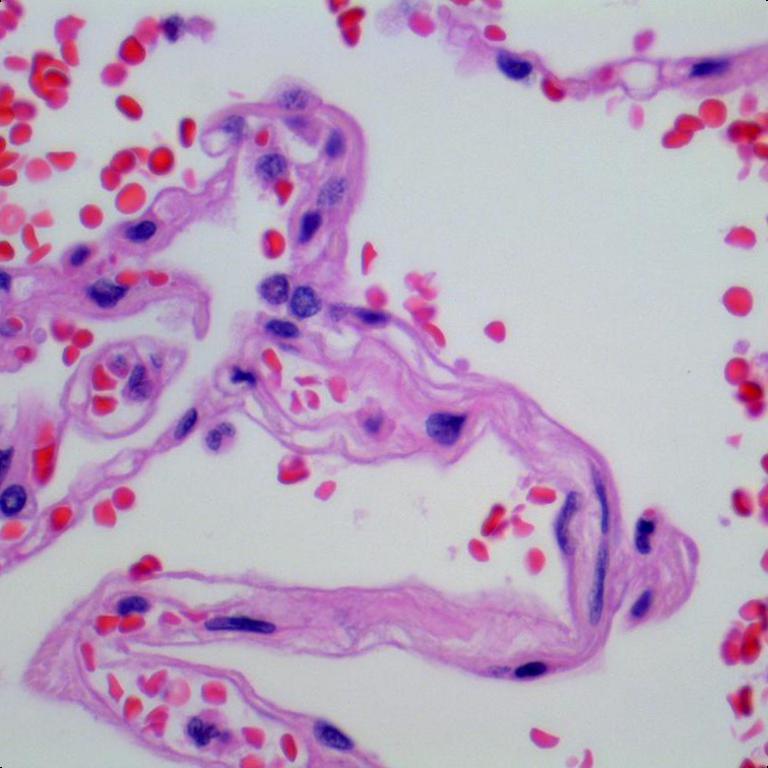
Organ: lung
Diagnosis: benign